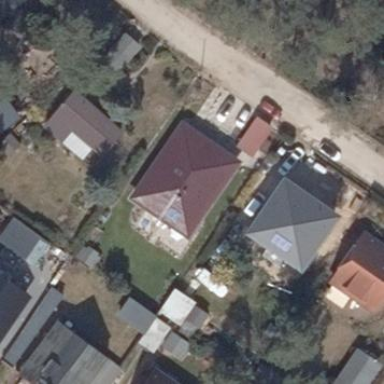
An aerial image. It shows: Detached building with hipped roof in red color. The roof orientation is along the building.